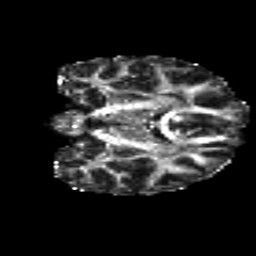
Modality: FA
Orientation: coronal
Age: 19
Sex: female
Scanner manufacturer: siemens
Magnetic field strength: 3 T
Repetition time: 8.8 s
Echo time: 0.085 s